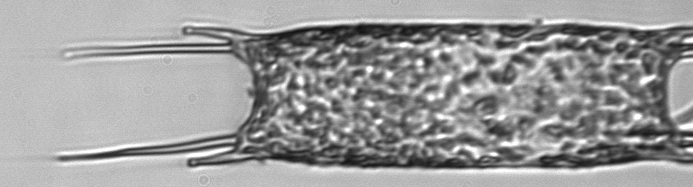
Label: Odontella